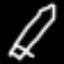
Label: pencil